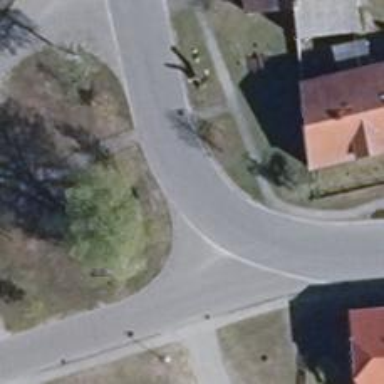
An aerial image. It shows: Tertiary road with asphalt surface.